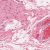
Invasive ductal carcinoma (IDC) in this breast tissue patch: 0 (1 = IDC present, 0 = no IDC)